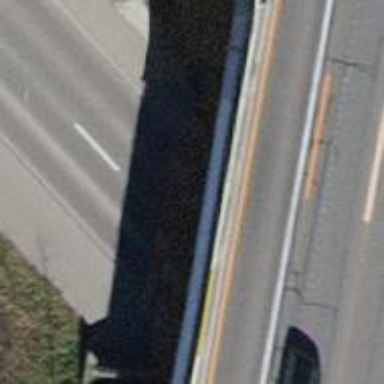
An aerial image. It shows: Sidewalk with asphalt surface passing through tunnel.